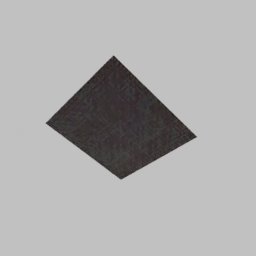
Label: decoration